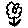
Label: flower